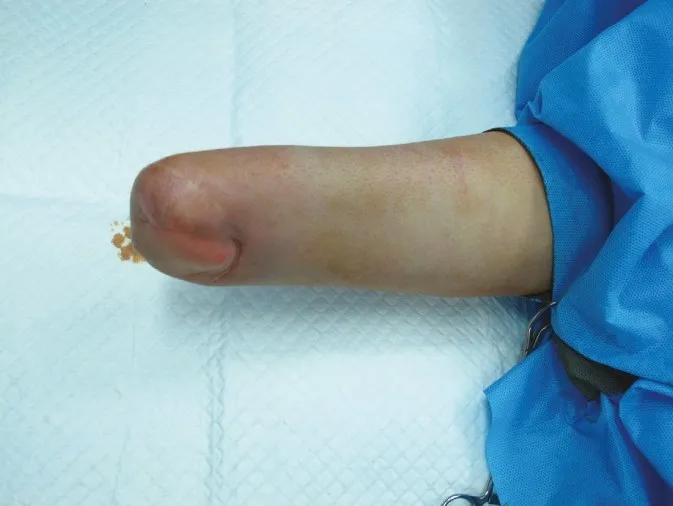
Forearm stump before hand transplant.
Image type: medical_photograph (skin_photograph)